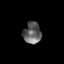
Tissue: prostate
Cell type: T cells
Senescence score: 0.3568
Nuclear area (px): 371
Mean DAPI intensity: 98.035